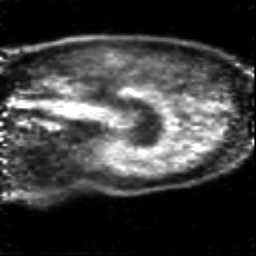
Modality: PET
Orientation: sagittal
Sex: male
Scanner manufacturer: siemens